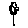
Label: flower